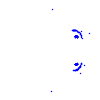
Particle: kaon